Interaction volume radius: 5 \u00c5
Interaction volume height: 30 \u00c5
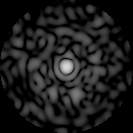
Disorder parameter: 0.8239